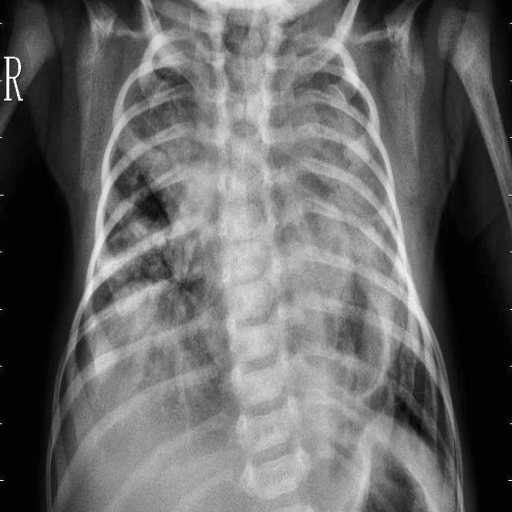
Finding: PNEUMONIA